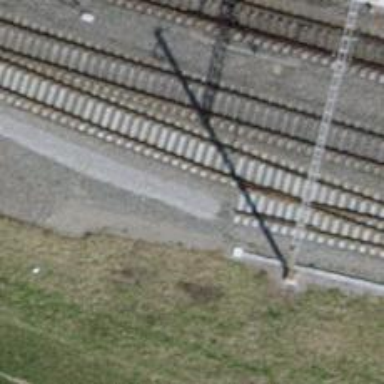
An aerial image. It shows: Railway yard with one track in service.